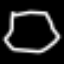
Label: octagon